Question: I have a doubt in changing a route value.
I have this situation:
'''
routes.rb
patch 'supplies/update'
get 'supplies/edit'
get 'supplies/index'
views/supplies/edit.html.erb
<%= form_for @supply , :url => supplies_update_path(id: @supply) do |f| %>
....
'''
i would use in the edit.html.erb file the following code:
'''
<%= form_for @supply do |f| %>
'''
what i have to change in the route to obtain the correct supply_path for this form_for?
thank you.
EDIT:

'''
class SuppliesController < ApplicationController
before_action :set_supply, only: [:show, :edit, :update, :destroy]
load_and_authorize_resource
# GET /supplies/index
def index
@supplies = Supply.includes(:product).all
end
def edit
end
# PATCH/PUT /supplies/1
def update
respond_to do |format|
if @supply.update(supply_params)
format.html { redirect_to supplies_index_path, notice: 'Quantita Aggiornata.' }
format.json { render :show, status: :ok, location: @user }
else
format.html { render :edit }
format.json { render json: @supply.errors, status: :unprocessable_entity }
end
end
end
private
def set_supply
@supply = Supply.includes(:product).find(params[:id])
rescue ActiveRecord::RecordNotFound
render :template => 'public/404.html'
end
def supply_params
params.require(:supply).permit(:quantity)
end
end
'''
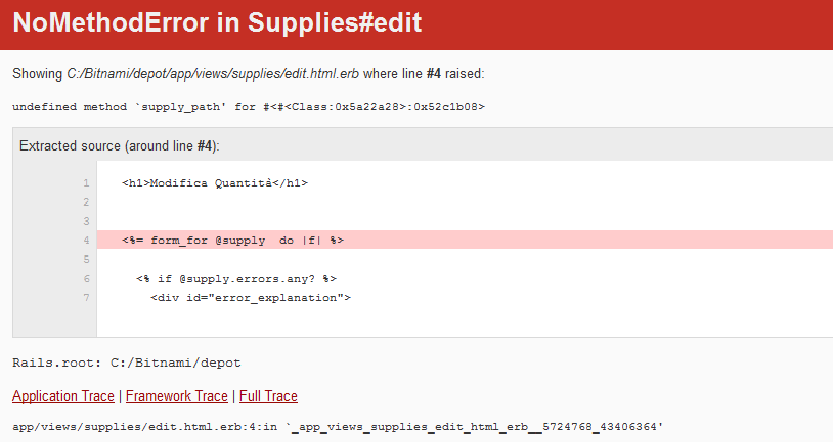
Answer: You can simply use '<%= form_for @supply do |f| %>' for edit.html.erb file. Reason is: When you instantiate '@supply' in 'edit' method in 'SuppliesController', Rails will automatically post the form to 'update' method, you do not need to tell it explicitly. Same way, in new.html.erb, you will also use the same: '<%= form_for @supply do |f| %>', but now in your 'new' method, you will do '@supply = Supply.new', Rails will post this form to create method.
You do need to define routes, but as far as correct path is concerned, Rails will take care of it as long as you provide correct '@supply' variable in 'form_for'.
---
In your routes file:
'''
resources :supplies
'''